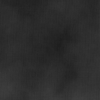
Label: dusty